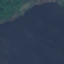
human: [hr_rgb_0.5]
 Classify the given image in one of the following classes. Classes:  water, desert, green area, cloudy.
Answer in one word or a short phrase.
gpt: water